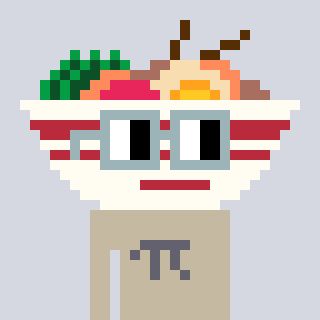
a pixel art character with square dark gray glasses, a noodles-shaped head and a bege-colored body on a cool background